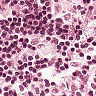
Metastatic tissue present: no